Question: I want to overlay my line plot in 'Matlab' with colored bars for different x-axis values. The functionality I'm looking for is much like 'recessionplot()', but it should not indicate NBER recessions, but user defined periods. I'm able to do this with the following code, but the color of my original line is changed. How do I avoid this in the best way?
'''
%%%%%%%%%%%% Functions to shade %%%%%%%%%%%%%%%%%%%
function []=shadedates(Start,Finish,colorstr)
curax=axis;
indx1=find(Finish>curax(1)); % First Date to include;
indx2=find(Start<curax(2)); % Last Date to include;
indx1=indx1(1);
indx2=indx2(length(indx2));
if Start(indx1)<curax(1);
Start(indx1)=curax(1);
end;
if Finish(indx2)>curax(2);
Finish(indx2)=curax(2);
end;
shade(Start(indx1:indx2),Finish(indx1:indx2),colorstr);
end
function []=shade(Start,Finish,colorstr)
% Start and Finish are Nx1 vectors of starting and ending years.
% The function shades between the start and finish pairs using colorstr
if ~exist('colorstr','var'); colorstr='y'; end; % default is yellow
curax=axis;
y=[curax(3) curax(4) curax(4) curax(3)];
hold on;
for i=1:length(Start);
x=[Start(i) Start(i) Finish(i) Finish(i)];
h=fill(x,y,colorstr);
set(h,'facealpha',.3)
end;
h = findobj(gca,'Type','patch');
set(h,'EdgeColor','none');
% This last one makes the tick marks visible
set(gca, 'Layer', 'top')
end
%%%%%%%%%%%%%%% Create data %%%%%%%%%%%%%%%%%%%%%%
GLI.Dates = transpose(714890:(714890+99));
GLI.GLI = cumsum([50;normrnd(0,1,99,1)]);
GLI.ProsStart = zeros(size(GLI.GLI));
GLI.RecStart = zeros(size(GLI.GLI));
GLI.ProsFin = zeros(size(GLI.GLI));
GLI.RecFin = zeros(size(GLI.GLI));
TempLag = GLI.GLI(1);
CurPhase = 0;
for i=2:size(GLI.GLI,1)
Temp = GLI.GLI(i);
if Temp > TempLag && CurPhase ~= 1
GLI.ProsStart(i-1) = 1;
if CurPhase == 2
GLI.RecFin(i-1) = 1;
end
CurPhase = 1;
elseif Temp < TempLag && CurPhase ~= 2
GLI.RecStart(i-1) = 1;
if CurPhase == 1
GLI.ProsFin(i-1) = 1;
end
CurPhase = 2;
end
TempLag = Temp;
end
if CurPhase == 1
GLI.ProsFin(end) = 1;
elseif CurPhase == 2
GLI.RecFin(end) = 1;
end
%%%%%%%%%%%%%%%%%%% Create plot %%%%%%%%%%%%%%%%%%%%%%%%%%%%%%
plot(GLI.Dates,GLI.GLI)
colorstr=[0 1 0];
shadedates(GLI.Dates(logical(GLI.ProsStart)),GLI.Dates(logical(GLI.ProsFin)),colorstr)
colorstr=[1 0 0];
shadedates(GLI.Dates(logical(GLI.RecStart)),GLI.Dates(logical(GLI.RecFin)),colorstr)
'''

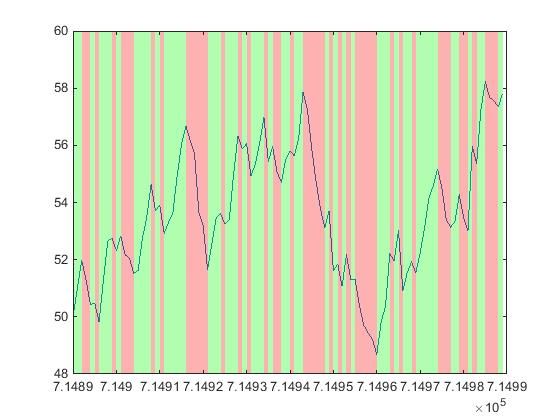
Answer: save a handle to the plotted object:
'''
p = plot(GLI.Dates,GLI.GLI)
'''
and then use this ( the calls to 'shadedates'):
'''
uistack(p,'top')
'''
(I have this from <URL>